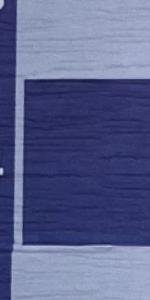
Label: Empty